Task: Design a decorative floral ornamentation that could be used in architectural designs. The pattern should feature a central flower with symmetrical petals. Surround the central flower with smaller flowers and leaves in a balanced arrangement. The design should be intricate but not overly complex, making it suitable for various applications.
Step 838:
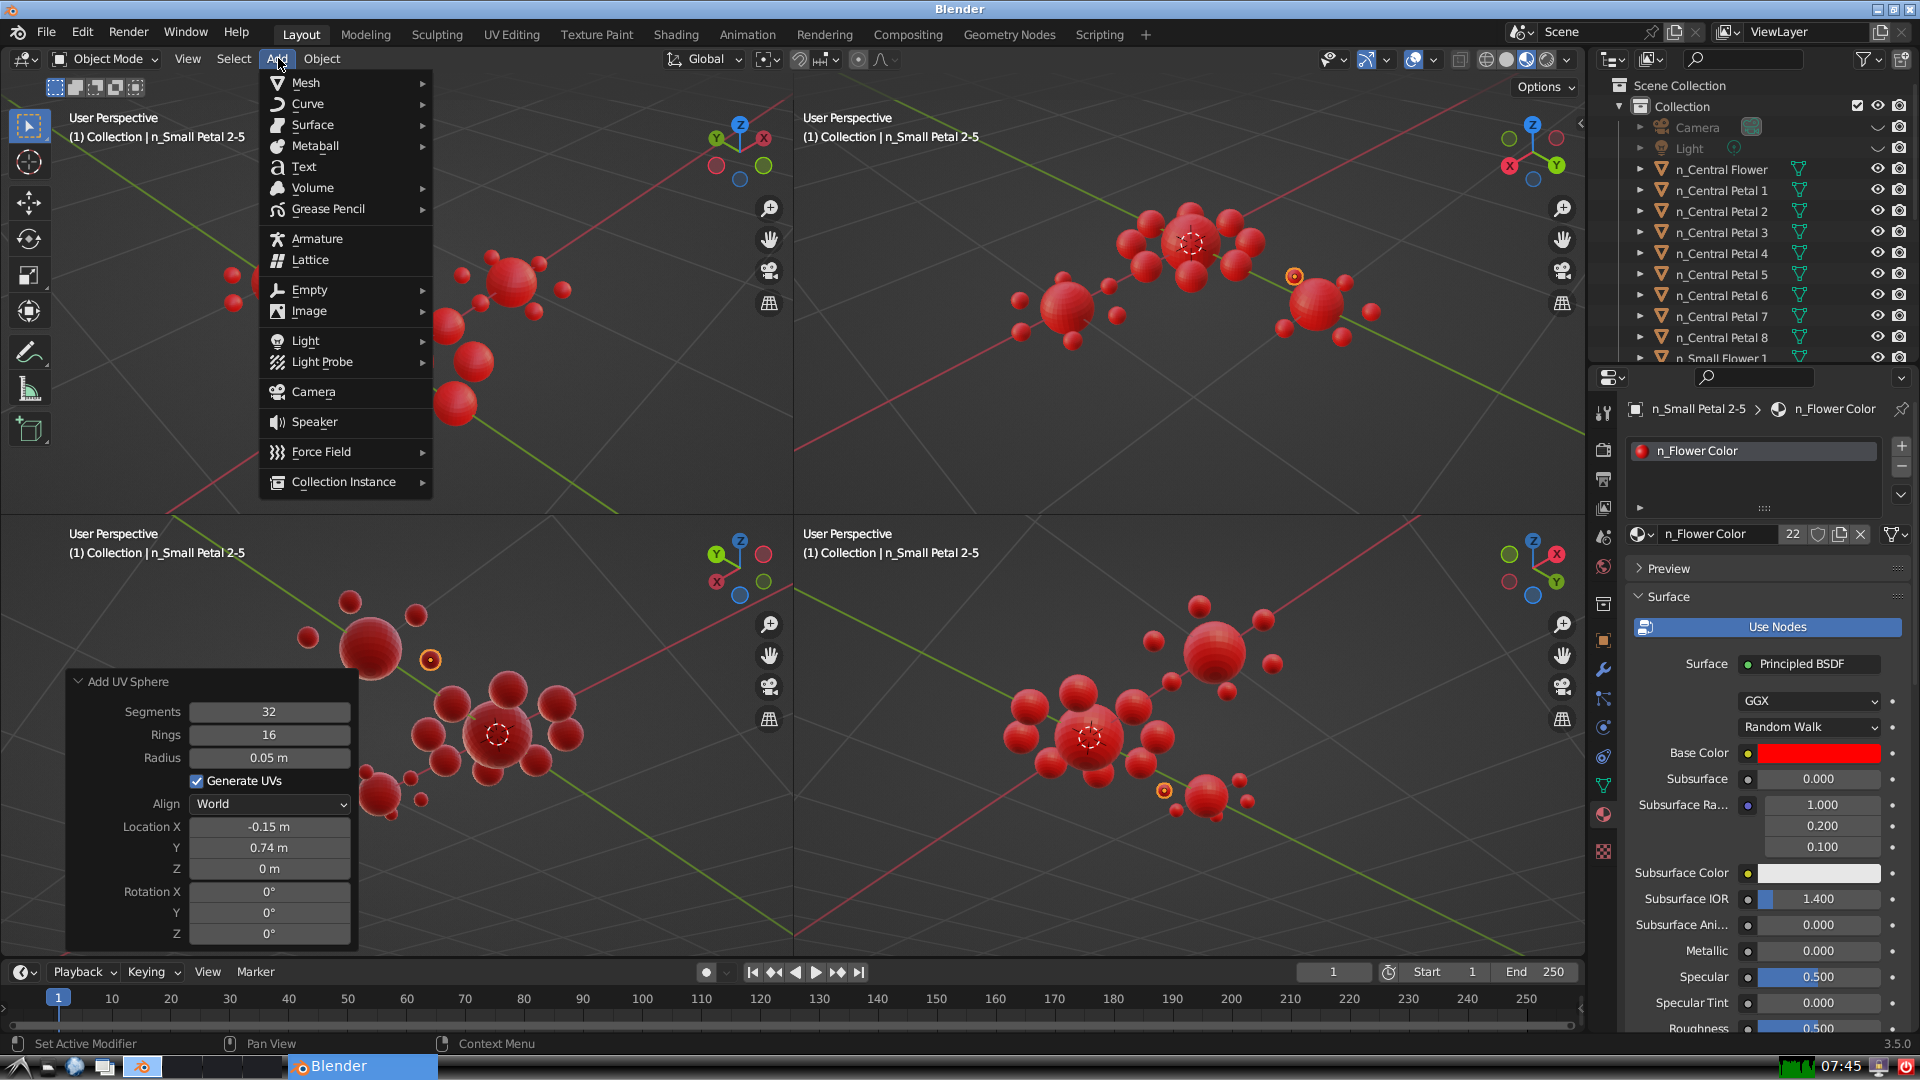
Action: {"mouse_move": [304, 82]}